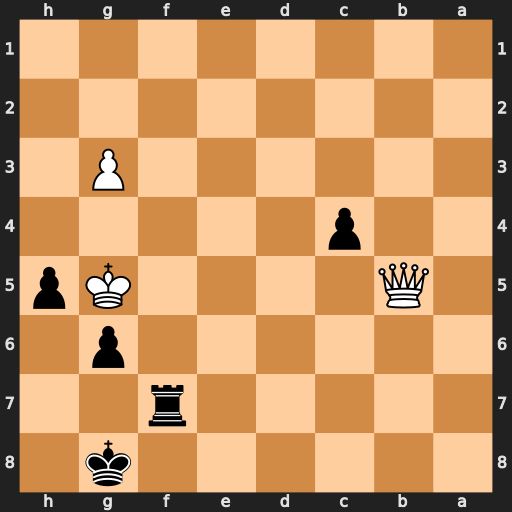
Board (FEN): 6k1/5r2/6p1/1Q4Kp/2p5/6P1/8/8
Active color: b
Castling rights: -
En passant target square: -
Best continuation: Rf5+ Qxf5 gxf5